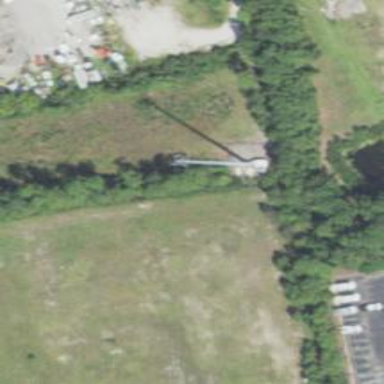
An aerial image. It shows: Communication mast tower.